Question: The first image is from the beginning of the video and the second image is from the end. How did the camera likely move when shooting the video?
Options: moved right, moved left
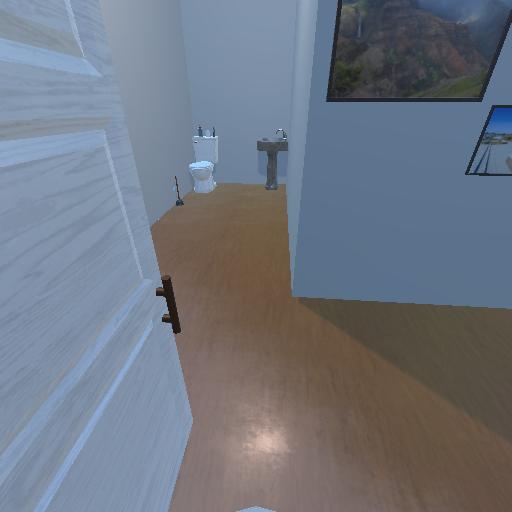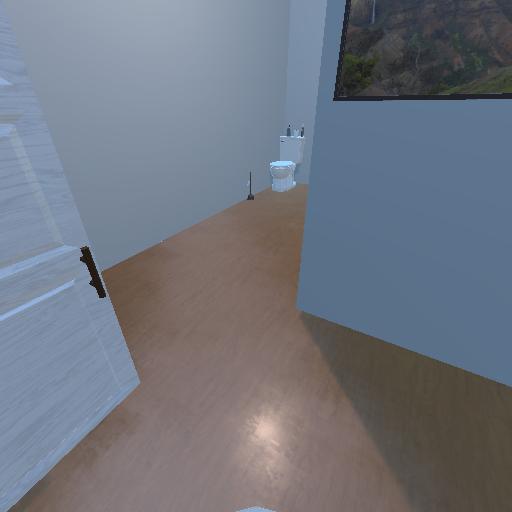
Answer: moved right